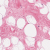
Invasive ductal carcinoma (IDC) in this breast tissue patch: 0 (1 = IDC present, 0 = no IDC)